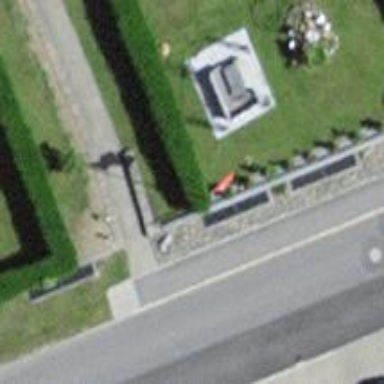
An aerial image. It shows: Hedge barrier.